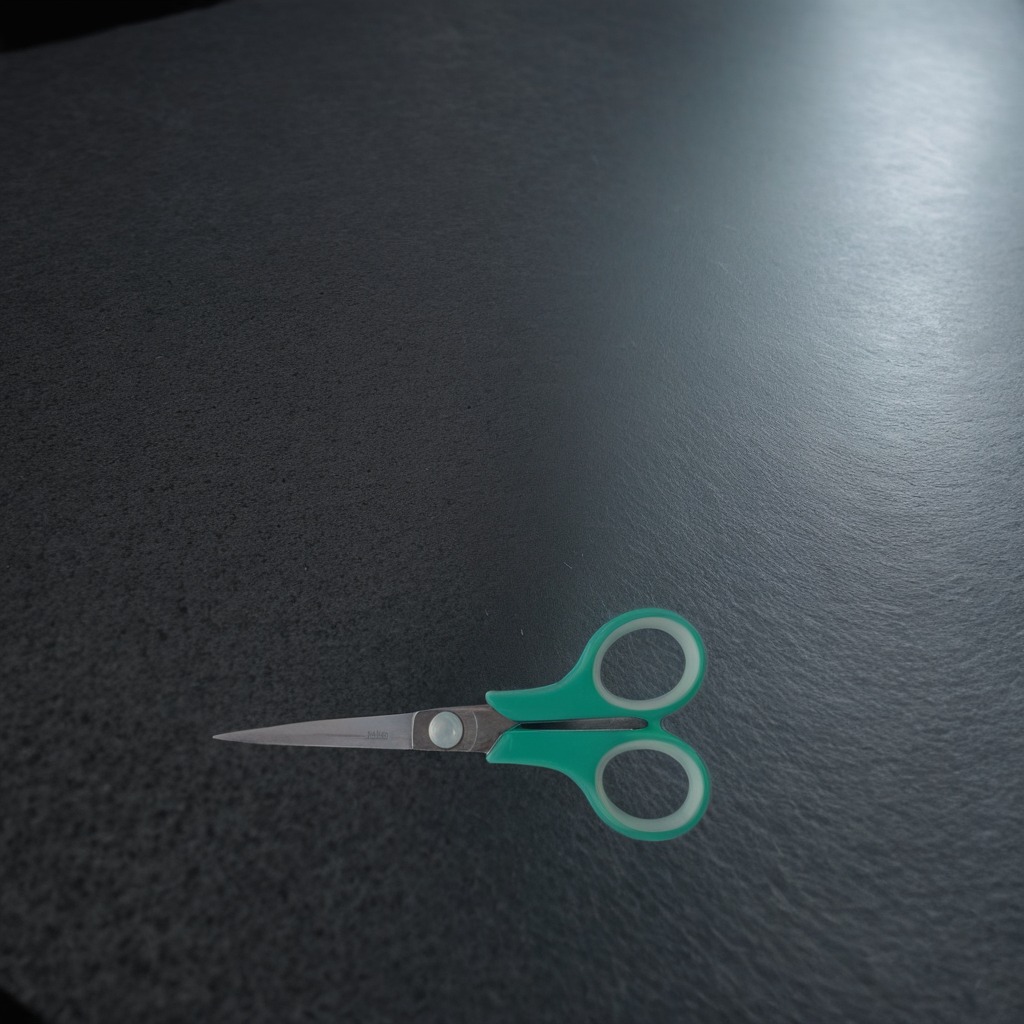
A scissor lies on the clean granite table inside a workshop at night dim ambient light soft shadows worn but